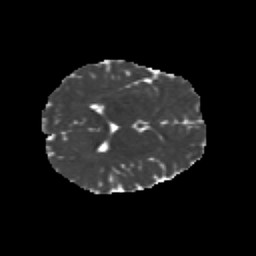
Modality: MD
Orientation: axial
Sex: male
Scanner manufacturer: siemens
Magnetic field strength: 3 T
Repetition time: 5 s
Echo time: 0.071 s